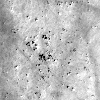
Atmospheric dust classification: not_dusty